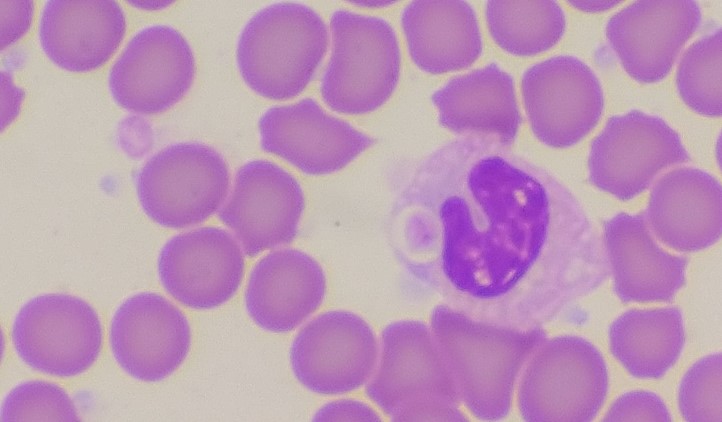
White blood cell type: Neutrophil